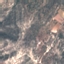
Land use / land cover class: HerbaceousVegetation